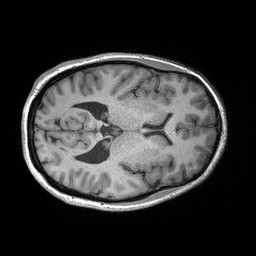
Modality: T1w
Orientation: axial
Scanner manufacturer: siemens
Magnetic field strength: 3 T
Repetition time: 2.3 s
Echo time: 0.00298 s